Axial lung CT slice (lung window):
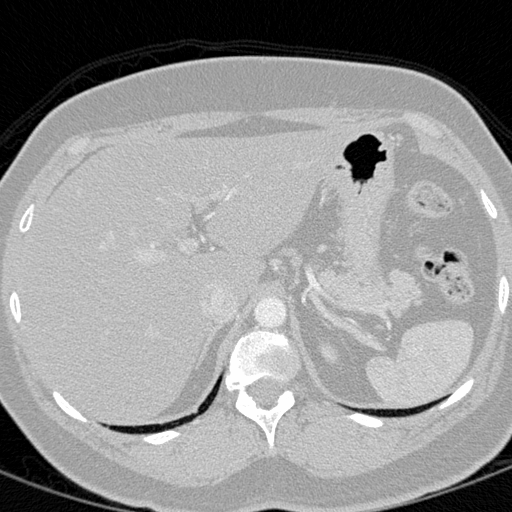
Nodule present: no